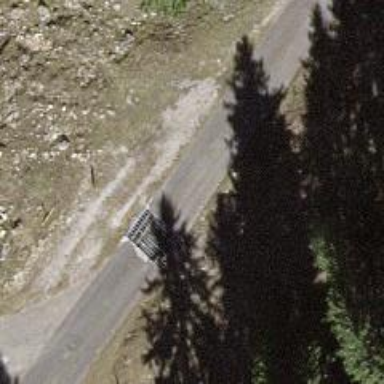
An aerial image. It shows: Cattle grid barrier.